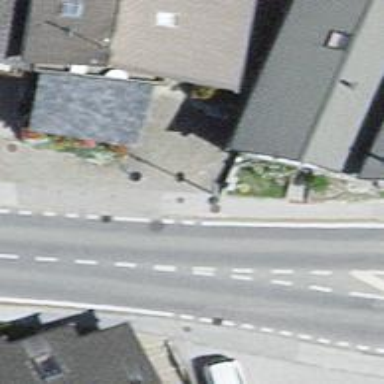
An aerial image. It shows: Asphalt sidewalk along the footway.